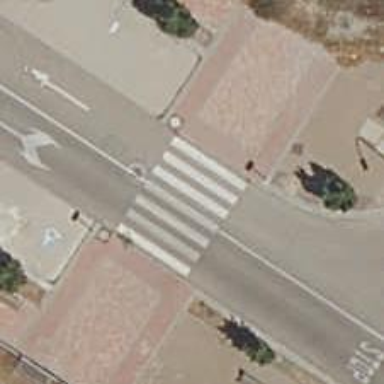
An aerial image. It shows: Marked crossing on the road.